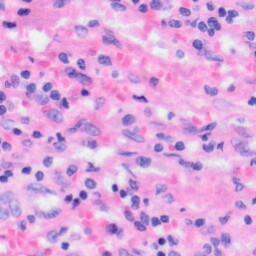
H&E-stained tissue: Liver